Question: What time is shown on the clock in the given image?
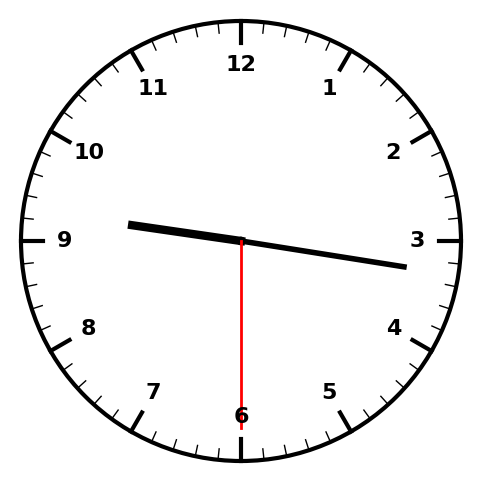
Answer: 09:16:30